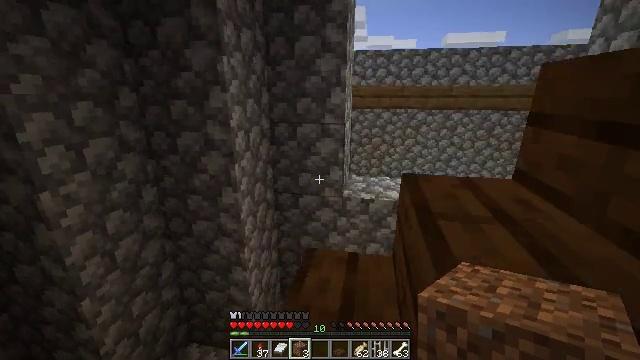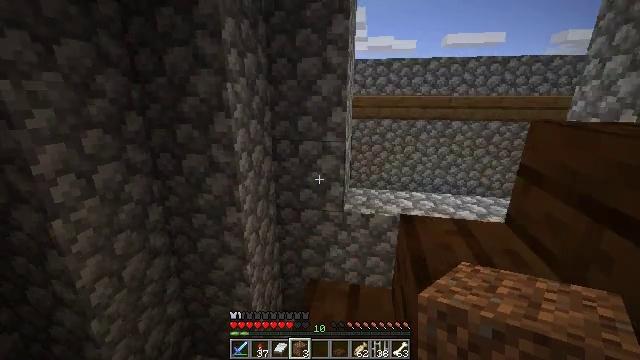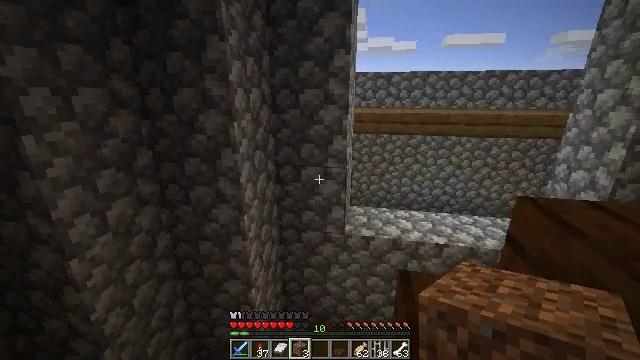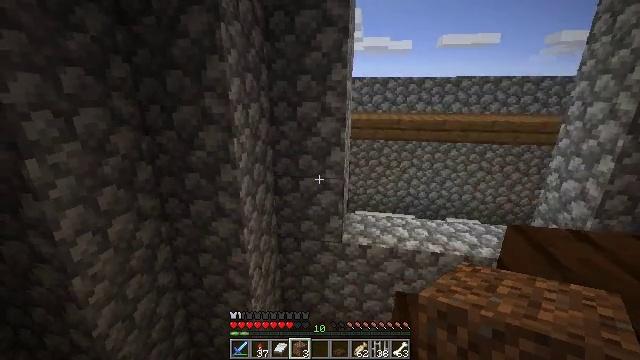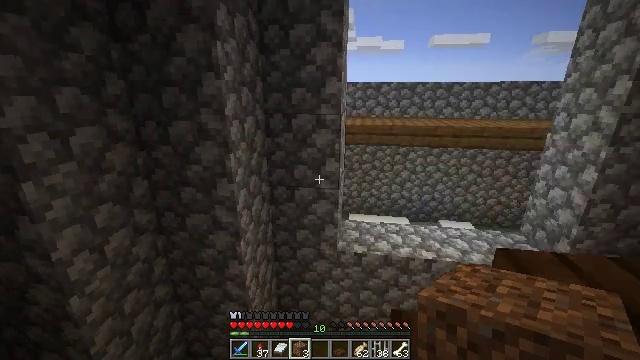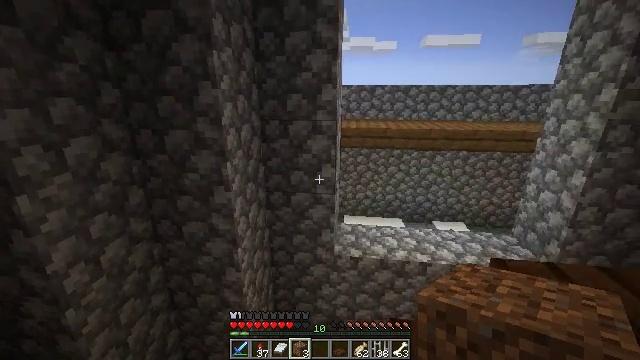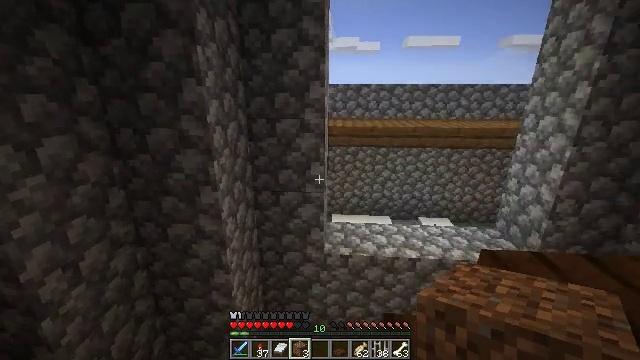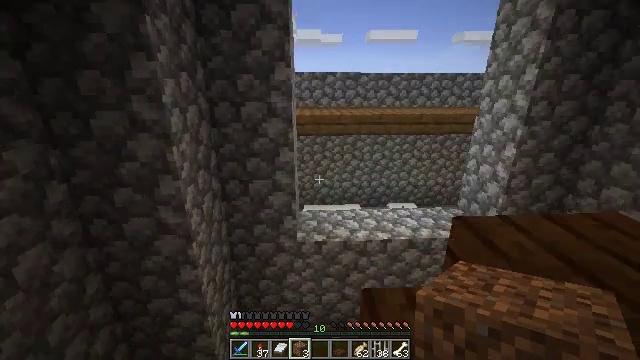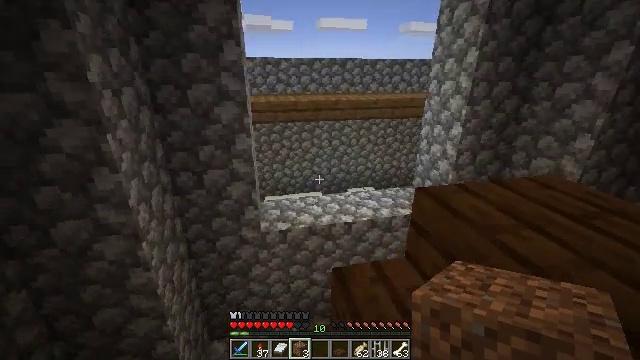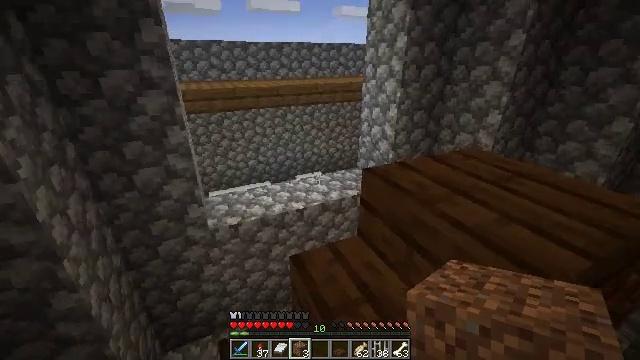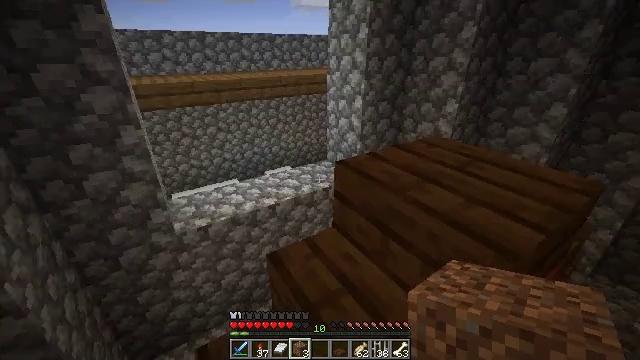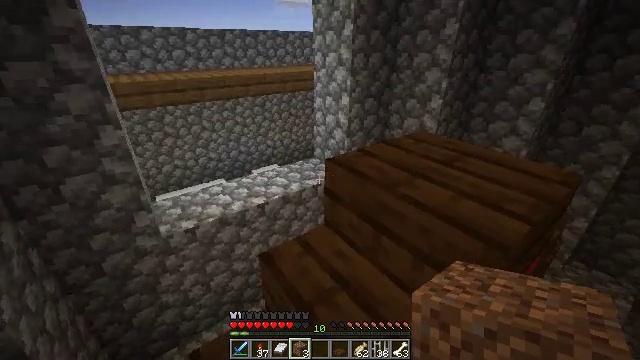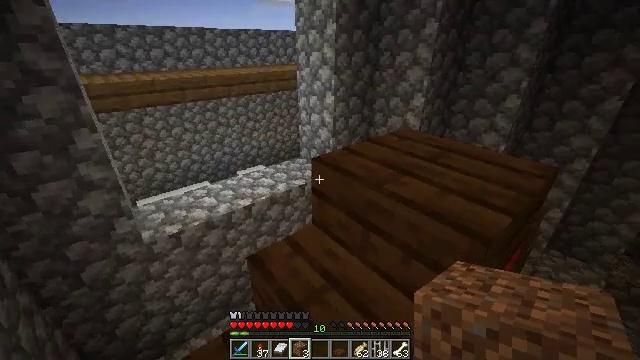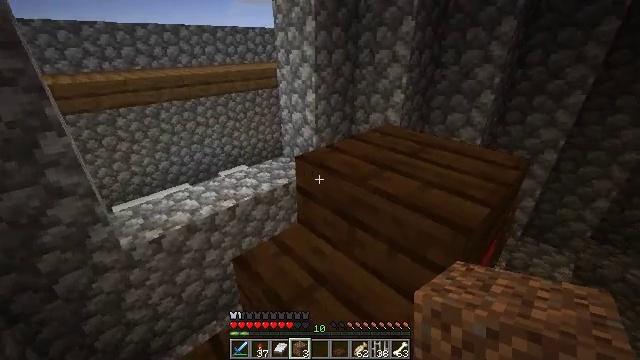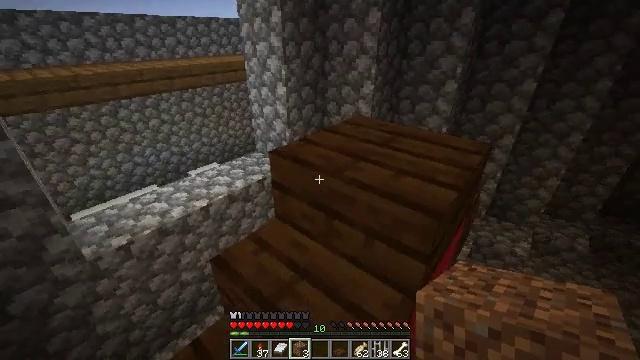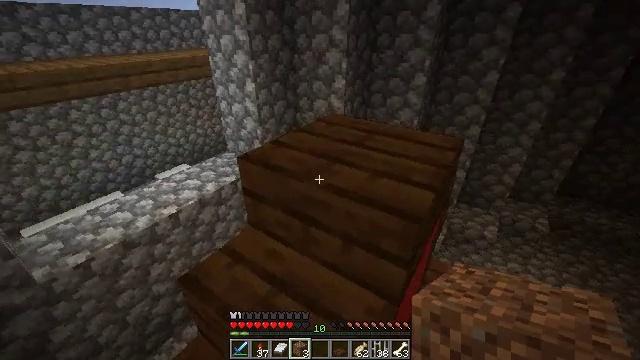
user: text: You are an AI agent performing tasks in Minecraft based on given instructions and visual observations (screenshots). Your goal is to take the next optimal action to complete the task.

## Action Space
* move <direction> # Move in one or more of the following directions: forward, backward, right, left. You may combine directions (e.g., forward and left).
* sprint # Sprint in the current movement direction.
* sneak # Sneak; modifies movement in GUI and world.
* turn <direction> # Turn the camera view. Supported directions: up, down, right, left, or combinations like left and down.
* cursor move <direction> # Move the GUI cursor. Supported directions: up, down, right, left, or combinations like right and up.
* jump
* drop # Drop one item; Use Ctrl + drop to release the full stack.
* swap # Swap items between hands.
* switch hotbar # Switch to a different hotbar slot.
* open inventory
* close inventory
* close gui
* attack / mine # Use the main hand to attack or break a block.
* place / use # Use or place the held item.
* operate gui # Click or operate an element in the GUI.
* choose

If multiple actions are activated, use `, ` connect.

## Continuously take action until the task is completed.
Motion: motion action
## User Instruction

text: Drop kelp from the inventory.
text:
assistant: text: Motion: move forward, jump
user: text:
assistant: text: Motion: move forward, jump
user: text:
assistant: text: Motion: move forward, jump
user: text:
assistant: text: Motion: move forward, turn right
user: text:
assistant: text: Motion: move forward, turn right
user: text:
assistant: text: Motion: move forward, turn right
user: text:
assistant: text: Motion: move forward, turn right and down
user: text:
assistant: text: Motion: turn right and down
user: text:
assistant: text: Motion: turn right and down
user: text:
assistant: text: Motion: turn right and down
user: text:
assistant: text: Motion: turn right
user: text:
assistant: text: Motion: turn right
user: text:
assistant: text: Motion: turn right
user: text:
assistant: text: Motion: turn right and down
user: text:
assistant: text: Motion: move forward, turn right and down
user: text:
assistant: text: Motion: move forward, turn right
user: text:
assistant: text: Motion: move forward, turn right
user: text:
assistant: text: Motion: move forward
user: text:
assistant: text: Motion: move forward
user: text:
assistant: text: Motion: move forward
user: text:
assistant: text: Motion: move forward
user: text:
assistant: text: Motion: move forward
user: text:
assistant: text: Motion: no_op
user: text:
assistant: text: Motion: turn left and down
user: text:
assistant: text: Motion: turn left and down
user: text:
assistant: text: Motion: turn left
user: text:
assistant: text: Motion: turn left
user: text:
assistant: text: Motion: turn left
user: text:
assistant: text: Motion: turn left
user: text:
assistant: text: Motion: no_op